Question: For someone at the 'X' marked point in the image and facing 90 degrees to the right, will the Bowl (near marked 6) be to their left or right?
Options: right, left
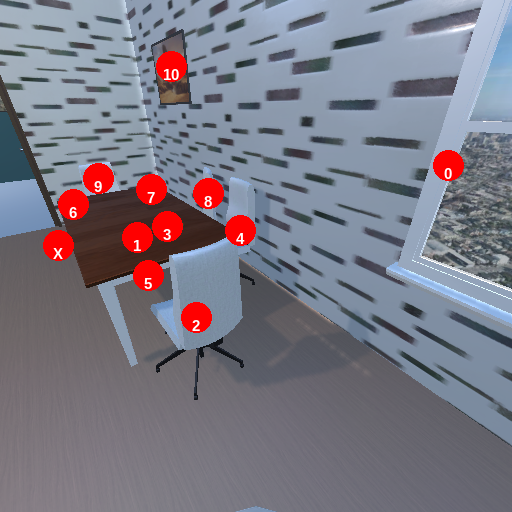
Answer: right